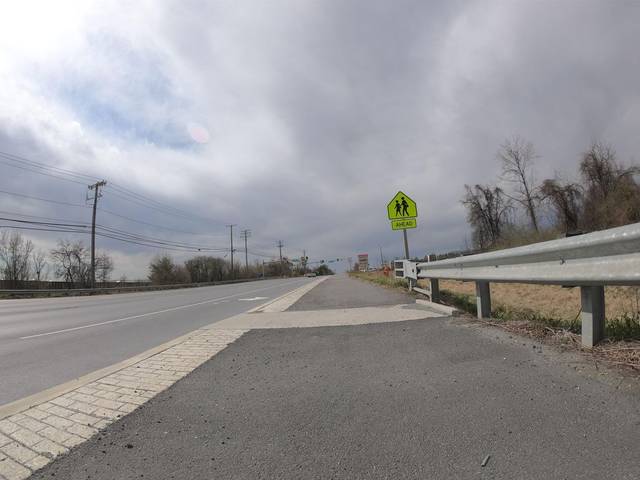
Region: United States
Coordinates: 39.149, -76.805